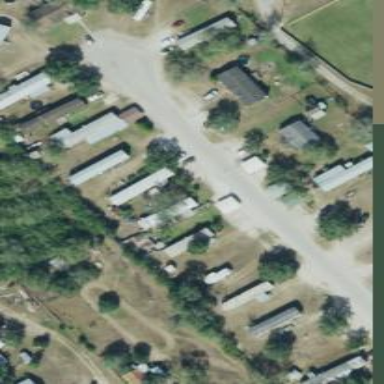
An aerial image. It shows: Mobile residential area.